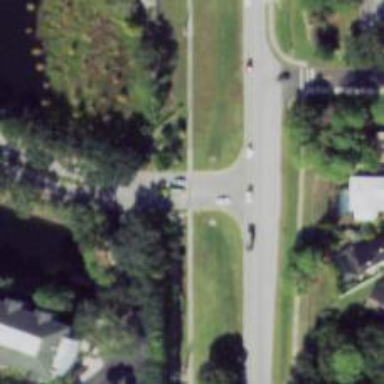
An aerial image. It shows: Uncontrolled road crossing.